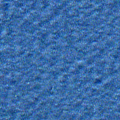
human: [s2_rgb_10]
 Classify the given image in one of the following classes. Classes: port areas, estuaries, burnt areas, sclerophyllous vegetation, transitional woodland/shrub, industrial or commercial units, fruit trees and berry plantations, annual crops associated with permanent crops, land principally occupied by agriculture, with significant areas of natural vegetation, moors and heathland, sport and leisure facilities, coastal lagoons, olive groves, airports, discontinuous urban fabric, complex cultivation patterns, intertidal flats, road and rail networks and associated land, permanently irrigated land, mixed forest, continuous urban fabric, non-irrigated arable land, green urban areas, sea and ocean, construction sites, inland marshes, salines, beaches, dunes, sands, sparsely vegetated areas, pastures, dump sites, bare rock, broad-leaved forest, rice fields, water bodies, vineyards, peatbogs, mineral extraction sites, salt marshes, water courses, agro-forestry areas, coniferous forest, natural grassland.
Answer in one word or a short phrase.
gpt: sea and ocean